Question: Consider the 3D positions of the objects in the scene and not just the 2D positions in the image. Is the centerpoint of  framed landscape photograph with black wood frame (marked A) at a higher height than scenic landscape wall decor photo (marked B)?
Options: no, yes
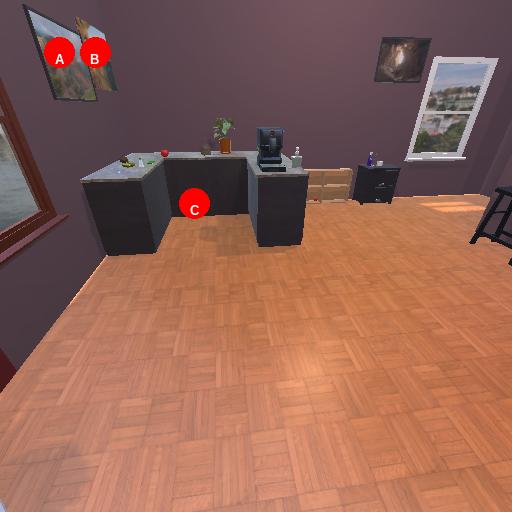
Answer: no